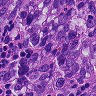
Metastatic tissue present: yes